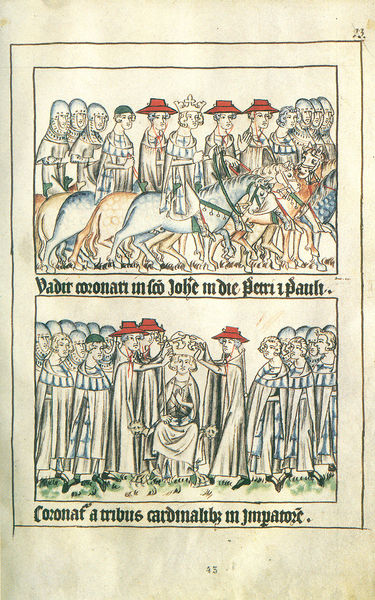
Titel: Trierer Bildhandschrift/Bilderchronik von Kaiser Heinrich VII. und Kurfürst Balduin von Luxemburg 1308-1313/ Kaiser Heinrichs Romfahrt
Schlagwörter: umhang, hut, hüte, zeichnung, rot, adel, krone, pferde, reiter, ritt, zaumzeug, bishop, blue, cardinal, cloaks, coronation, court, crowd, crown, hat, kaiser, king, könig, men, people, priest, red, religious, swords, thron, throne, women, black, dress, gray, green, old, woman, maid, brown, stich, helm, ritter, rüstung, horses, mittelalter, klerus, krönung, priester, german, armor, knight, grass, cap, army, hats, illustration, battle, boots, calvary, kardinäle, körnung, royal, latein, art, medieval, legs, lines, gras, horse, reins, book, gowns, travel, riding, hooves, tan, page, thrown, priests, latin, text, halter, bridle, mane, middle ages, words, riders, queen, knights, helmets, ruler, caps, rote hüte, hourse, stirrup, crowning, germanic, red hat, march, midevil, cavalry, onlookers, noblemen, kardinale, vadir, kung, 23, prists, coronatus a tribus cardinalibus in imperatorem, red hats